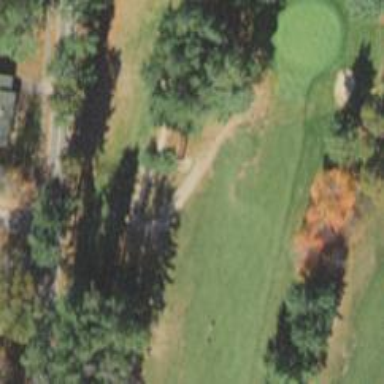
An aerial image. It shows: Path for both roads and golfers.